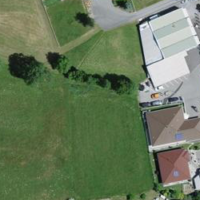
EUNIS habitat code: 55
Species observed at this site:
Chelidonium majus